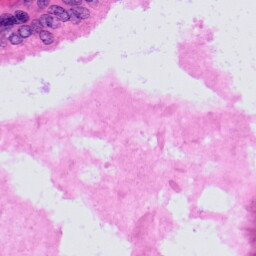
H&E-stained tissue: Prostate